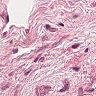
Metastatic tissue present: no